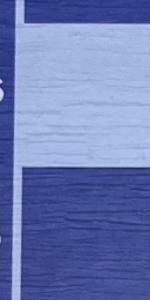
Label: Empty